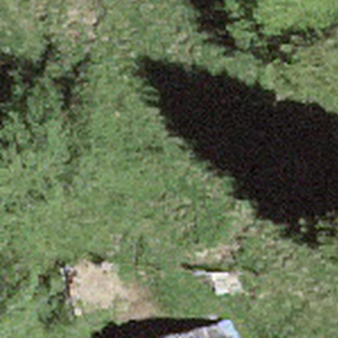
Label: other